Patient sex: M
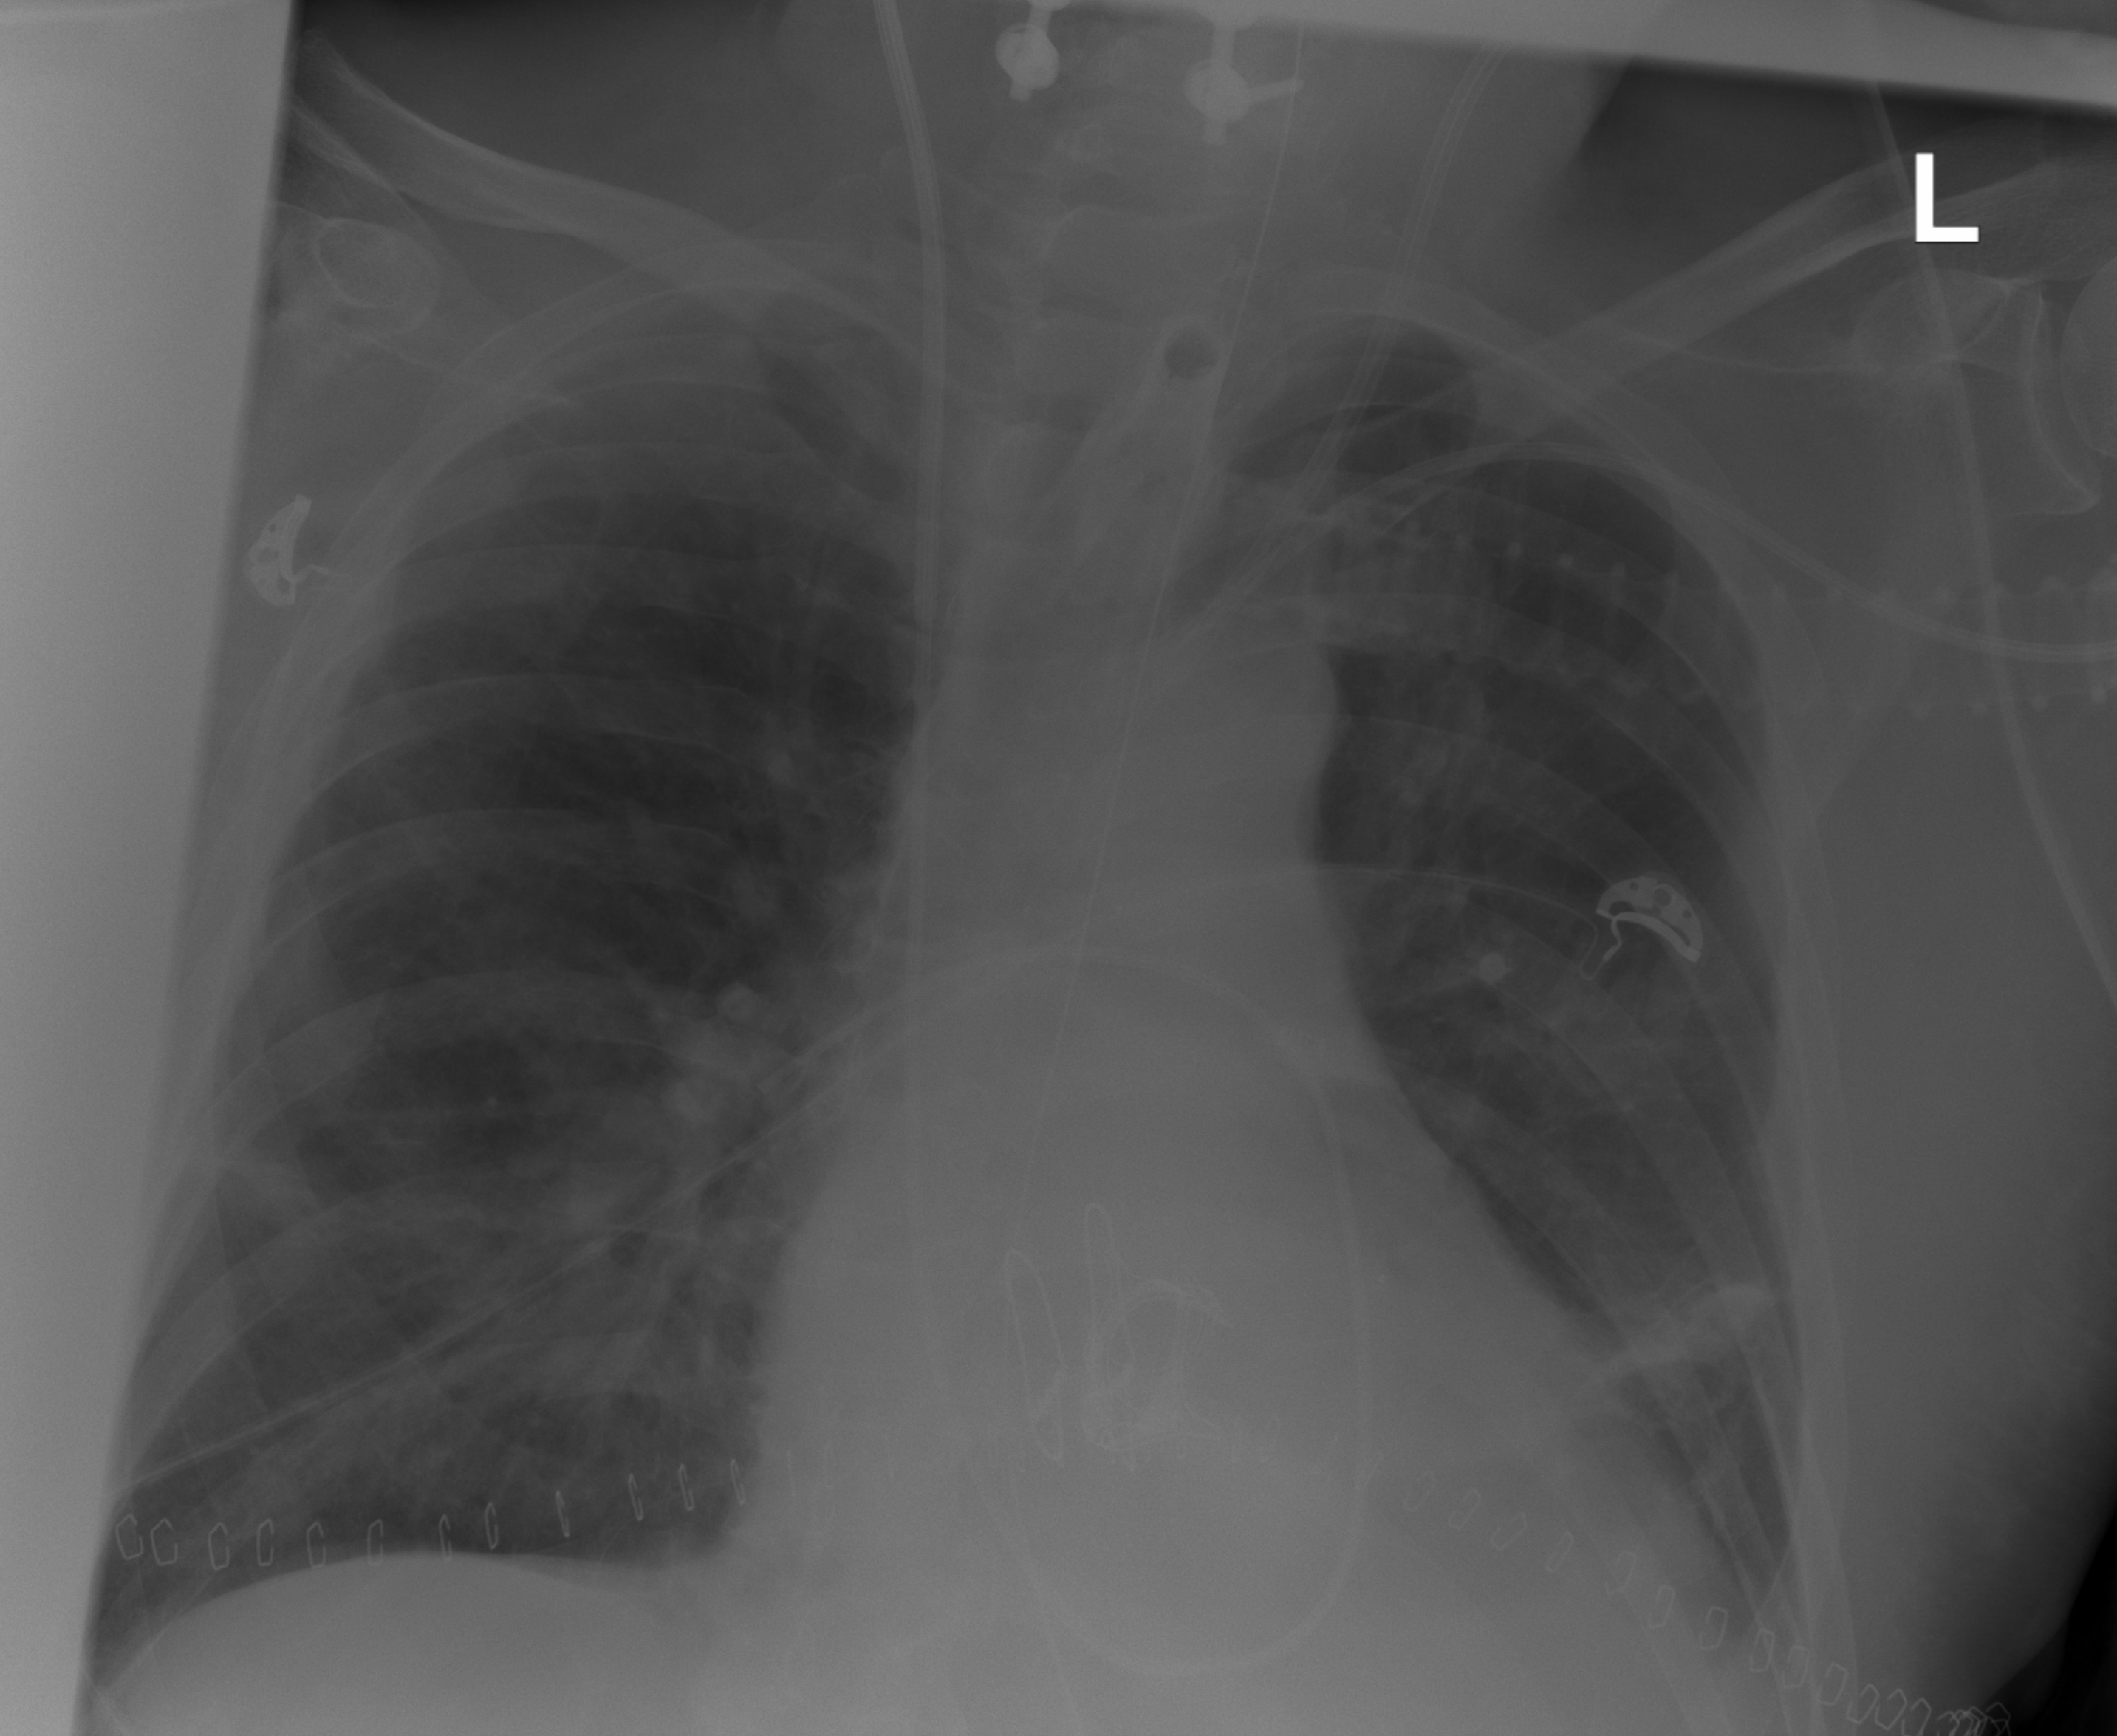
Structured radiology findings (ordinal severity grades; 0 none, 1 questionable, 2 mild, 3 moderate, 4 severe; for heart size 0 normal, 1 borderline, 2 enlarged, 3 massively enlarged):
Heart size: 2
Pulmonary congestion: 2
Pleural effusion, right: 0
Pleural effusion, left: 0
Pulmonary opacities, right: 2
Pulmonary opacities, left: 0
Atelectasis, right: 2
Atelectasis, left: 2